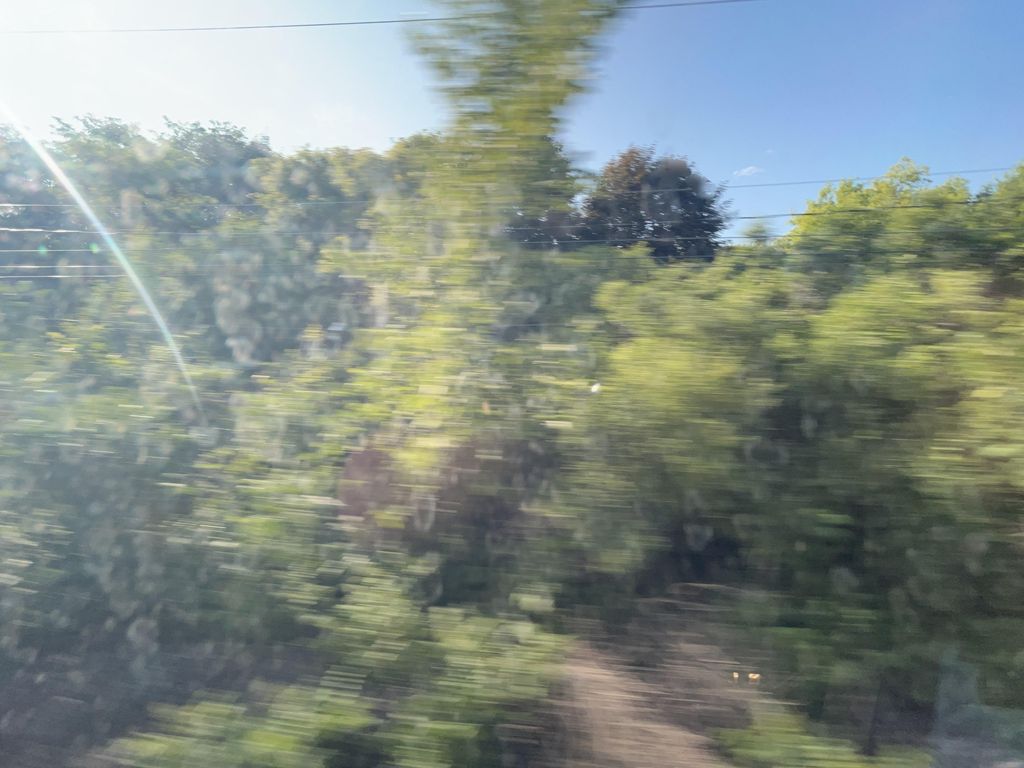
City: montreal